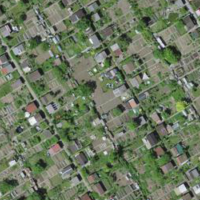
EUNIS habitat code: 53
Species observed at this site:
Epilobium hirsutum
Oecanthus pellucens
Aster amellus
Tanacetum parthenium
Portulaca oleracea